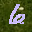
Label: 6